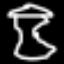
Label: hourglass